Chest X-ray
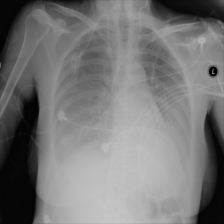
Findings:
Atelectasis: negative
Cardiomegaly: negative
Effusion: negative
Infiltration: negative
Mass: negative
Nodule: negative
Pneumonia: negative
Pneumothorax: negative
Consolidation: negative
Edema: negative
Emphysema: negative
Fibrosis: negative
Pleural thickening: negative
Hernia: negative